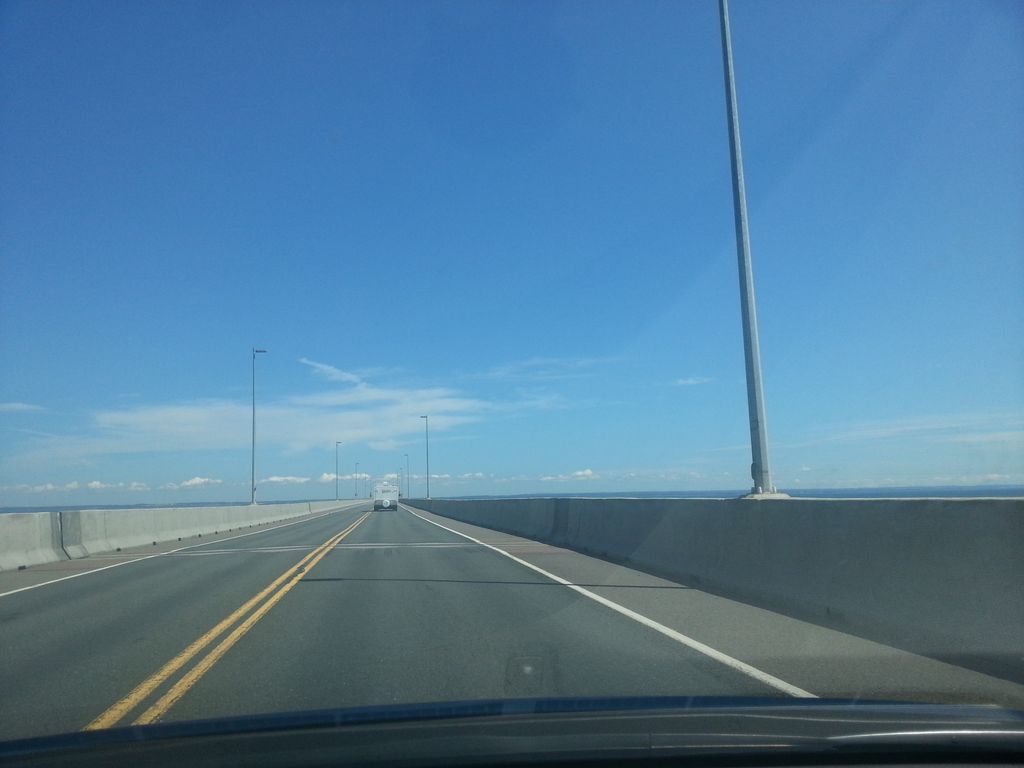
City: charlottetown